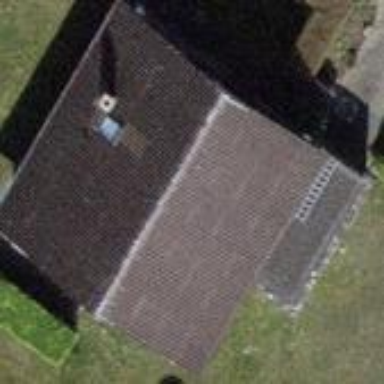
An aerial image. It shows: Detached building.